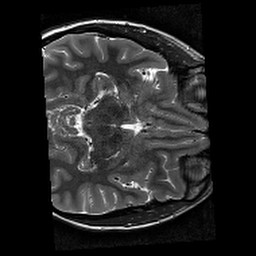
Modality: T2w
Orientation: axial
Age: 19
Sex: female